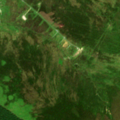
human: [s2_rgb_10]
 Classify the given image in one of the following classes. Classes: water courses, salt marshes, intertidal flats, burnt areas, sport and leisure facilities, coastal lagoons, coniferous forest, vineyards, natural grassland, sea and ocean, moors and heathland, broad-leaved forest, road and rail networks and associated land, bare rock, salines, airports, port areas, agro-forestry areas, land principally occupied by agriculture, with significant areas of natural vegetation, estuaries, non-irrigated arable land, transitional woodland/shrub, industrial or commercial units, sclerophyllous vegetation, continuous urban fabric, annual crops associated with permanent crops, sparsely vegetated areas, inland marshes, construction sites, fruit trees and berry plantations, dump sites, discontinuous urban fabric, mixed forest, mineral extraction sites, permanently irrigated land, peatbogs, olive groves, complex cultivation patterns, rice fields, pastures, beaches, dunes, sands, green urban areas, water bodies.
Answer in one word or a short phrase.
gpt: coniferous forest, moors and heathland, peatbogs